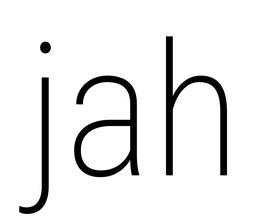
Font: Roboto_Condensed_ExtraLight